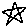
Label: star